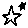
Label: star